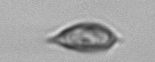
Label: Prorocentrum_triestinum